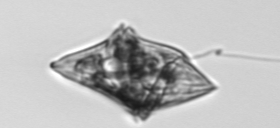
Label: Gyrodinium